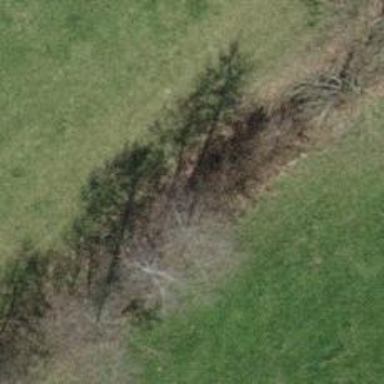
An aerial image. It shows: Hedge acting as barrier.